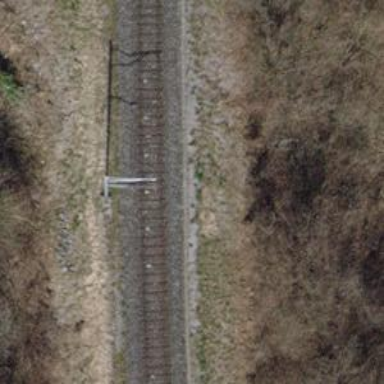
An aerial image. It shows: Single railway track with electrification through contact line.